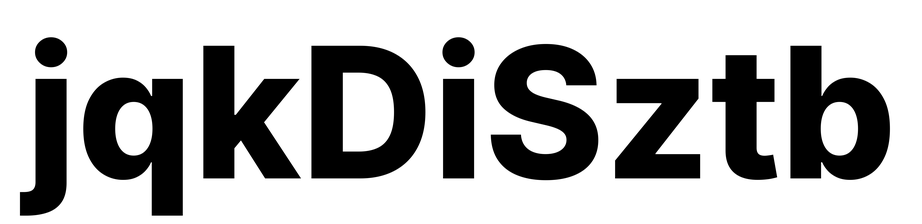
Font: Inter_ExtraBold